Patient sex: M
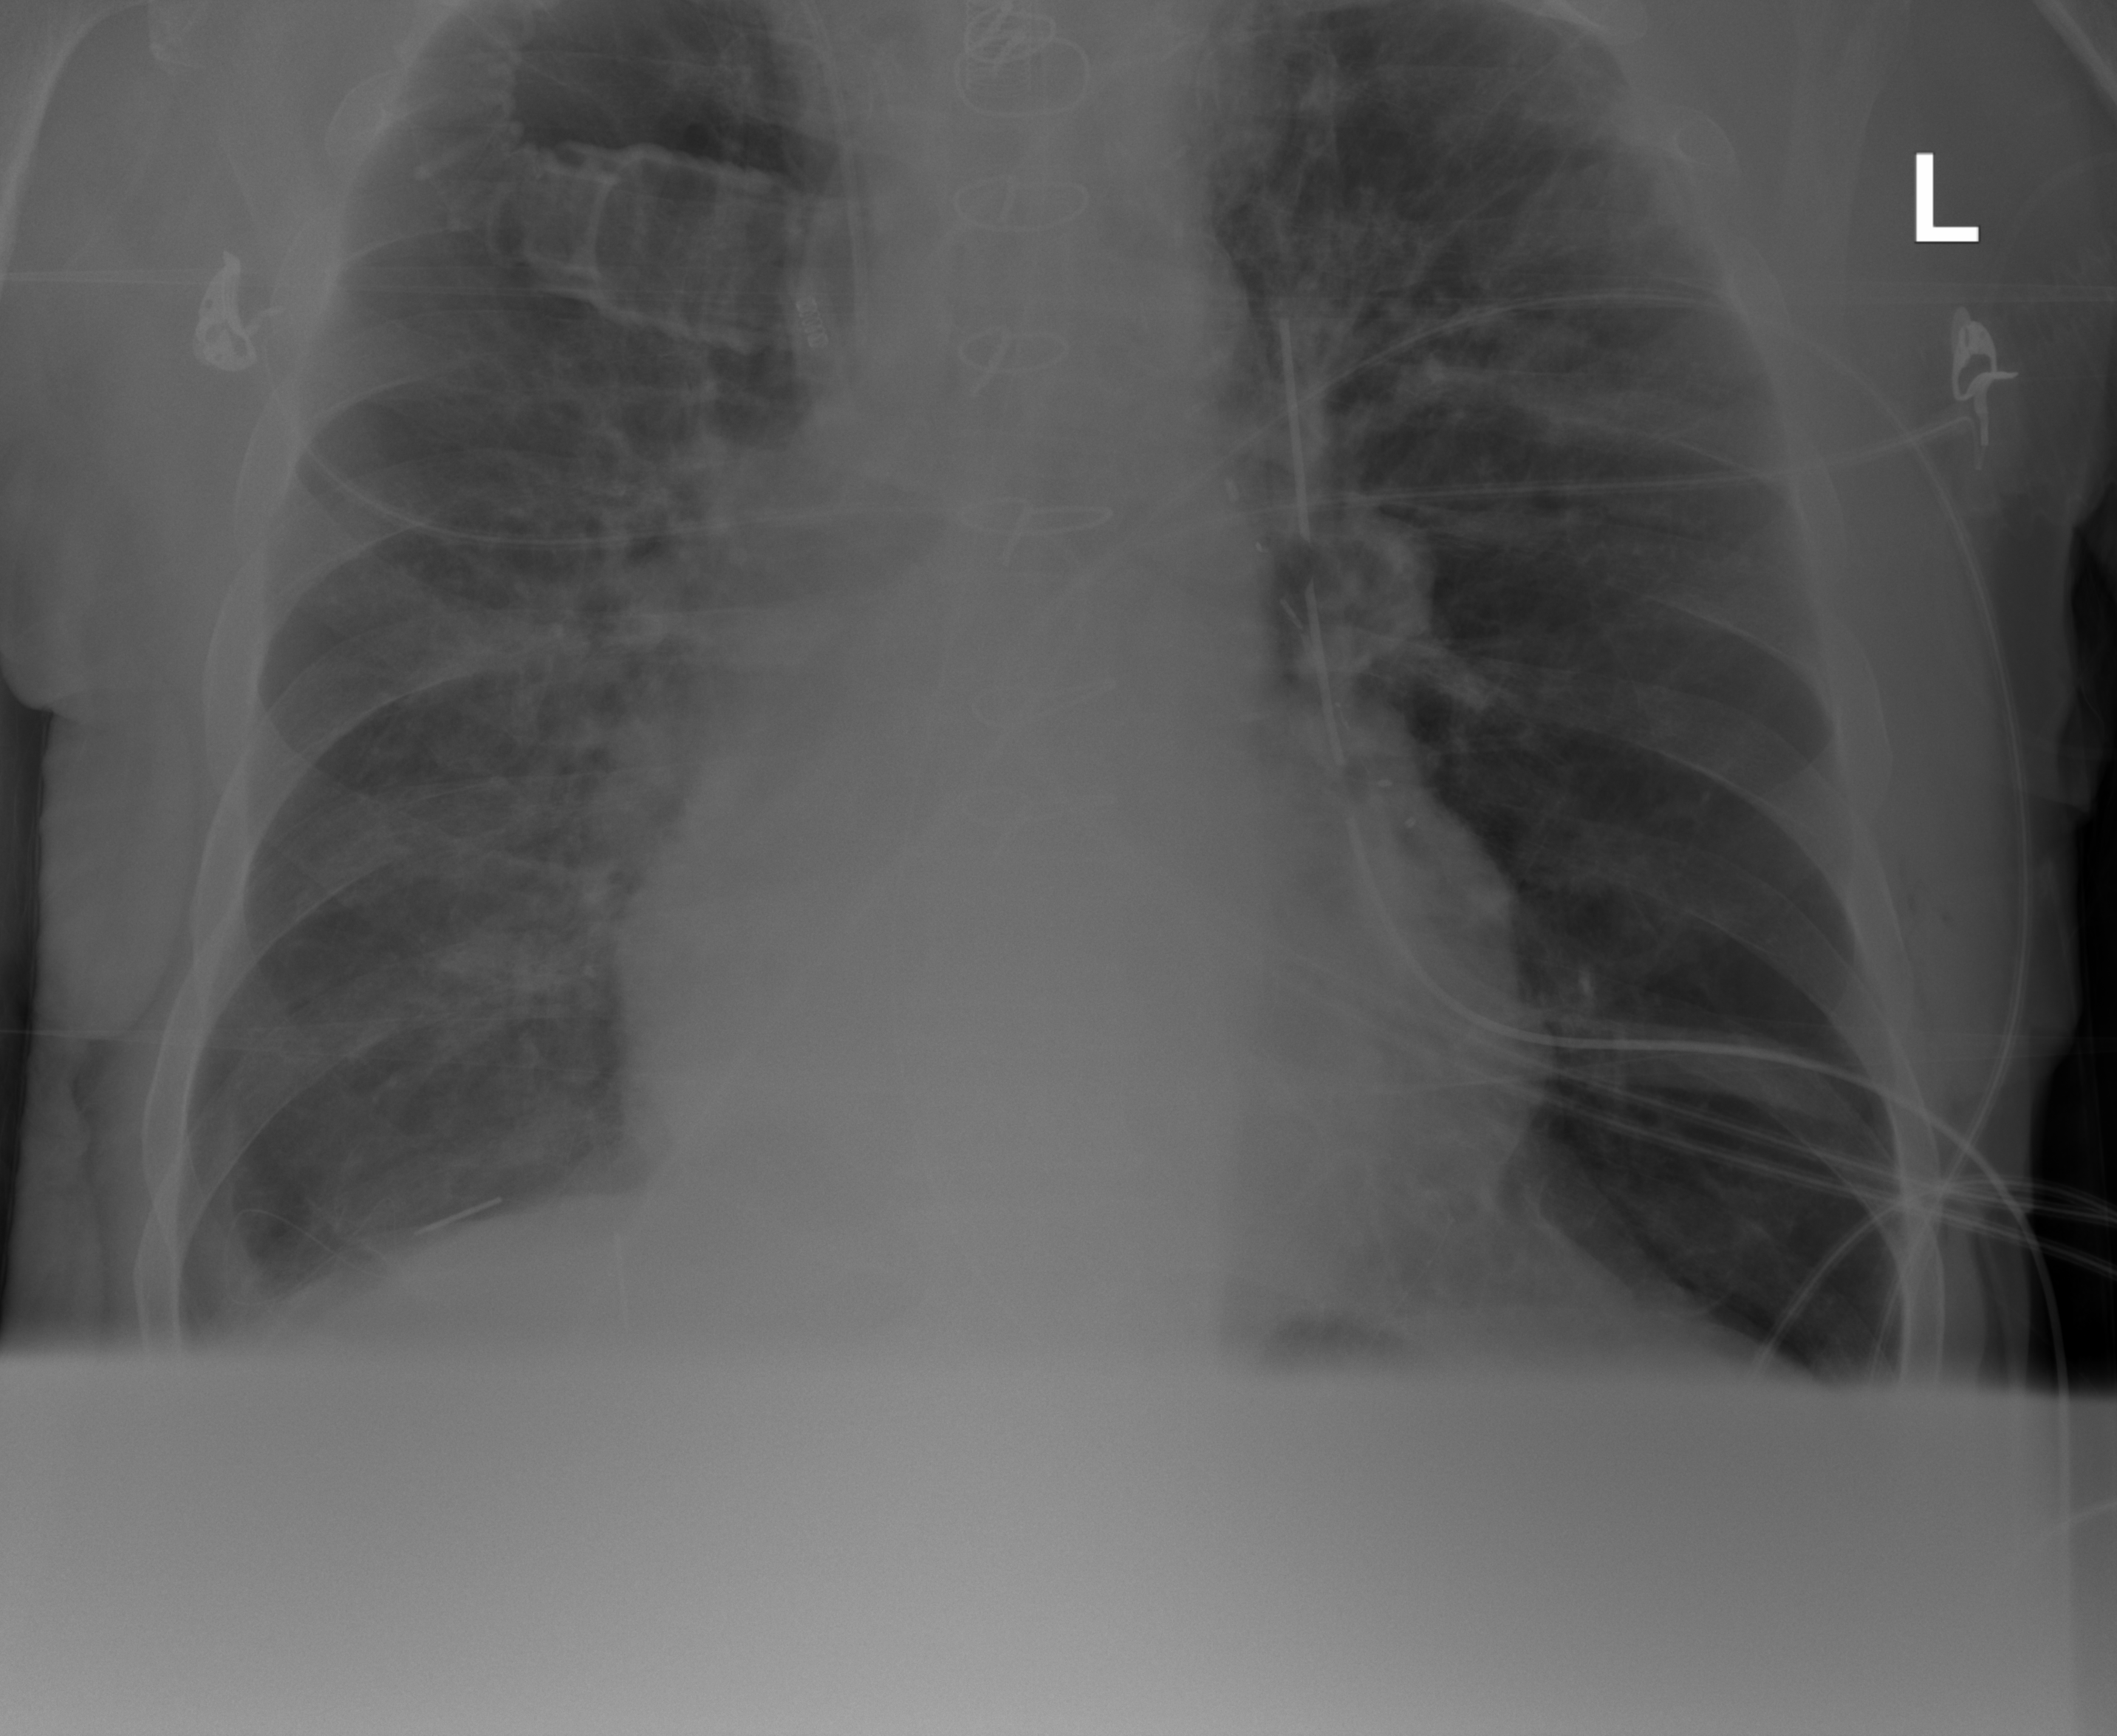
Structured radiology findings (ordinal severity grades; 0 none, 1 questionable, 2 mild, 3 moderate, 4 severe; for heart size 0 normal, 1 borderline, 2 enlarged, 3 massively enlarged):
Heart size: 2
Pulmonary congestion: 2
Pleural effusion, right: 0
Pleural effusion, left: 0
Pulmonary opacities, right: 0
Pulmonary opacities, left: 0
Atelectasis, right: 0
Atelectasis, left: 0